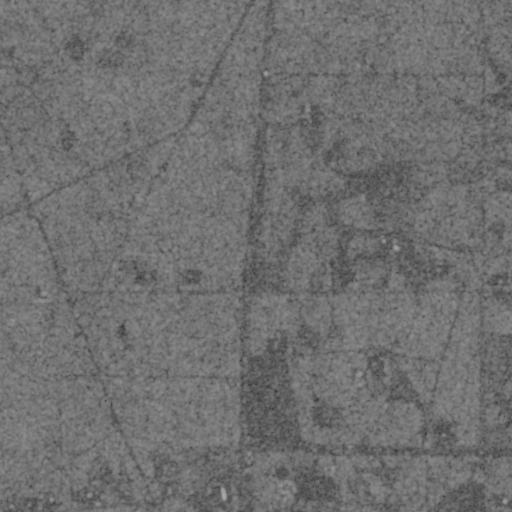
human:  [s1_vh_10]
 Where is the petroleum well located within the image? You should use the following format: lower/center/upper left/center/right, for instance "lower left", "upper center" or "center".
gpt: The petroleum well is located in the center right of the image.
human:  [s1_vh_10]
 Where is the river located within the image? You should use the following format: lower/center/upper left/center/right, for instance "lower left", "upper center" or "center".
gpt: The river is located in the lower of the image.
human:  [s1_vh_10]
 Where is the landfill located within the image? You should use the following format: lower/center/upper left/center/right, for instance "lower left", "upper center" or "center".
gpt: There is no landfill in the image.

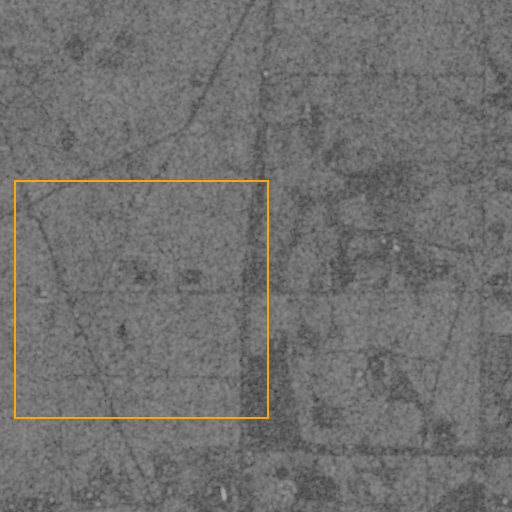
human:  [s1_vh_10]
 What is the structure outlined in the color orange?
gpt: There is no orange outline.
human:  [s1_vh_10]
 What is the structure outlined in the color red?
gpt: There is no structure outlined in red.